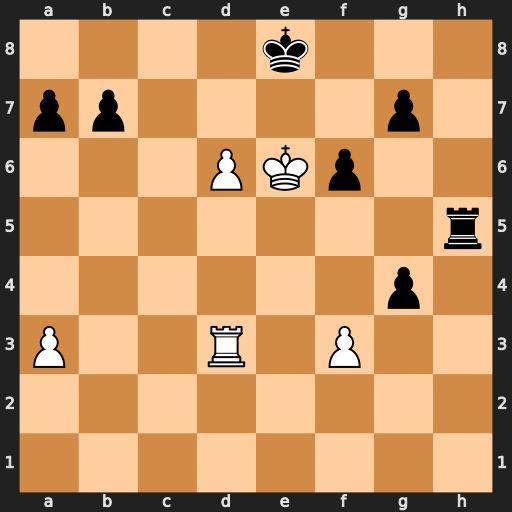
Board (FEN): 4k3/pp4p1/3PKp2/7r/6p1/P2R1P2/8/8
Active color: w
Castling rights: -
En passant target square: -
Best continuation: d7+ Kd8 Rc3 Re5+ Kd6 Rd5+ Kxd5